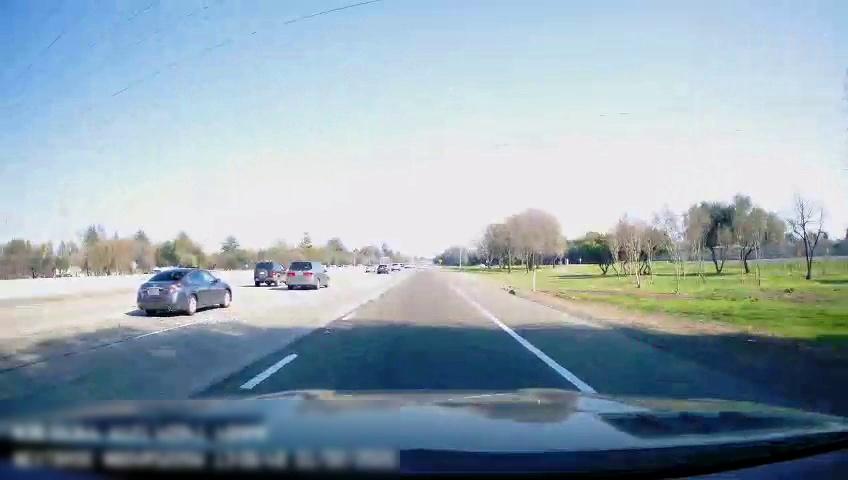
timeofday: Day
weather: Sunny
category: Drivable Space
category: Vehicles | SUV
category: Vehicles | Car
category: Vehicles | Car
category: Vehicles | SUV
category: Vehicles | SUV
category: Vehicles | Car
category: Lanes | Current Lane
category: Lanes | Current Lane
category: Lanes | Current Lane
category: Lanes | Alternate Lane